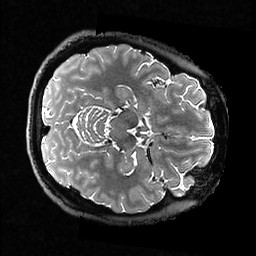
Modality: T2w
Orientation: axial
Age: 33
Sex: female
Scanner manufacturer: ge
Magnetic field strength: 3 T
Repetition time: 3.202 s
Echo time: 0.05976 s